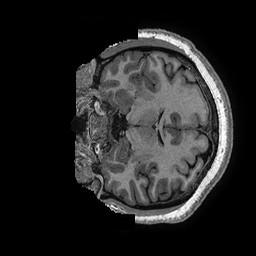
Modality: T1w
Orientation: coronal
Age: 27
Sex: female
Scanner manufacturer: ge
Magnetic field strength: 3 T
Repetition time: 0.006952 s
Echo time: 0.00292 s